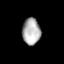
Tissue: prostate
Cell type: Fibroblasts
Senescence score: 0.7771
Nuclear area (px): 471
Mean DAPI intensity: 173.949